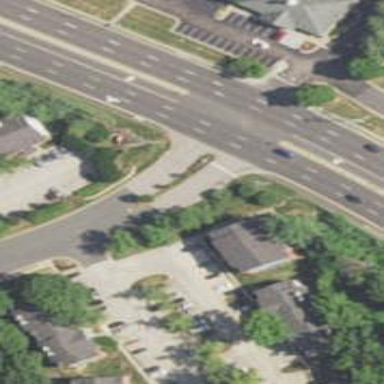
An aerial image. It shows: Unmarked crossing on cycleway.